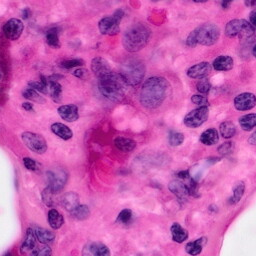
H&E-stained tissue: Pancreatic